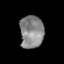
Tissue: prostate
Cell type: T cells
Senescence score: 0.3577
Nuclear area (px): 757
Mean DAPI intensity: 134.807